Chest X-ray:
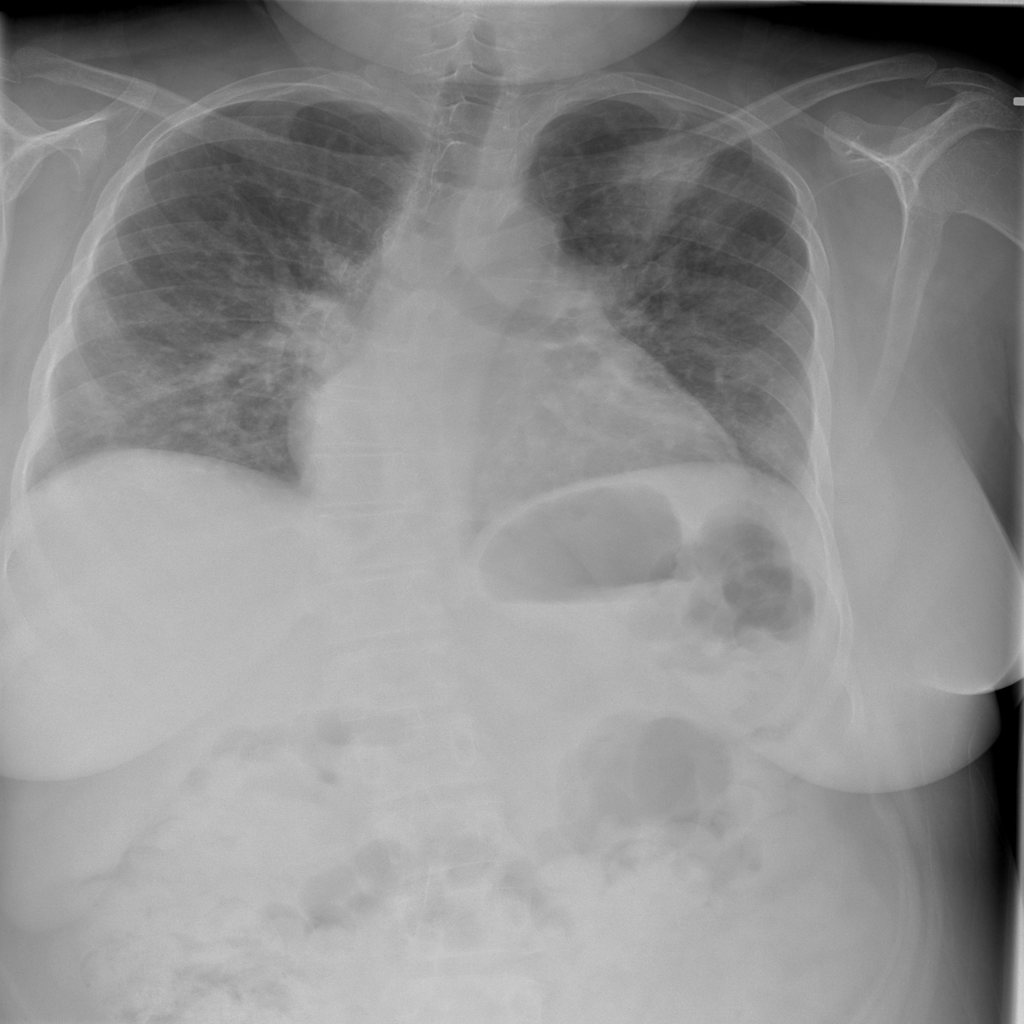
Findings: Consolidation
No abnormal finding: no